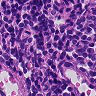
Metastatic tissue present: no